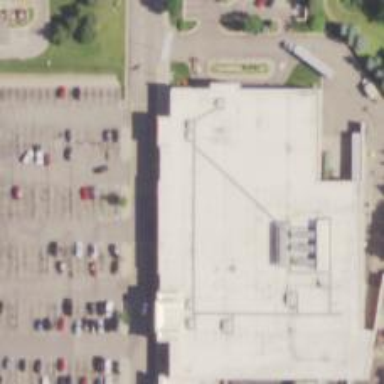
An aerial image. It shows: Supermarket.